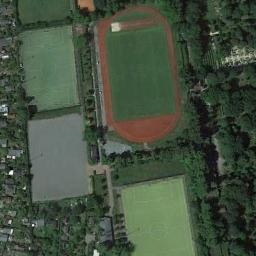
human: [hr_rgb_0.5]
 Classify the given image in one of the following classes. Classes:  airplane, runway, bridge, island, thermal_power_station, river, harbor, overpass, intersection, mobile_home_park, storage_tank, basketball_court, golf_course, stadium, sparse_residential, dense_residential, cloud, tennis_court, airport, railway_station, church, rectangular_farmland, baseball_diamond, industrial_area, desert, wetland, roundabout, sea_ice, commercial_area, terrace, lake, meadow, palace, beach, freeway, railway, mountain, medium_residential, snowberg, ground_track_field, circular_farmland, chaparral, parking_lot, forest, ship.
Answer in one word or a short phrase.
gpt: ground_track_field